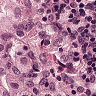
Metastatic tissue present: no